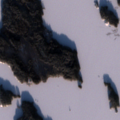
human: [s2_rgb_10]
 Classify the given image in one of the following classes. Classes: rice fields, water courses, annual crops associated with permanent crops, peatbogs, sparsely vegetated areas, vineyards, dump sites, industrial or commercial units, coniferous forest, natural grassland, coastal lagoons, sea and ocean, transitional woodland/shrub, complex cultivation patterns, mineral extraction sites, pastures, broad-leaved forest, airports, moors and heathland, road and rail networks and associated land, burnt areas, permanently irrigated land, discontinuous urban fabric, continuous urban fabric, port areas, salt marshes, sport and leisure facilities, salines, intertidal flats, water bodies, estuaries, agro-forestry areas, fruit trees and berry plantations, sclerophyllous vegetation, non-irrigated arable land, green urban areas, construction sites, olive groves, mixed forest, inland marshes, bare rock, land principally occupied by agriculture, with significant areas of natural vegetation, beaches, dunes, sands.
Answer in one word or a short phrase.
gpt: coniferous forest, mixed forest, water bodies